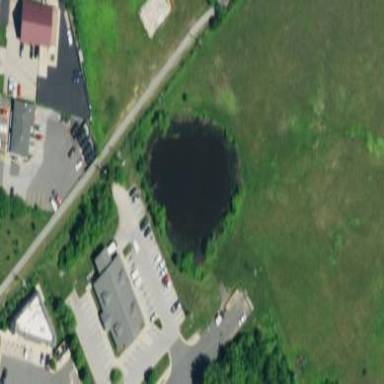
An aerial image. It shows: Serene pond surrounded by nature.